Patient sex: F
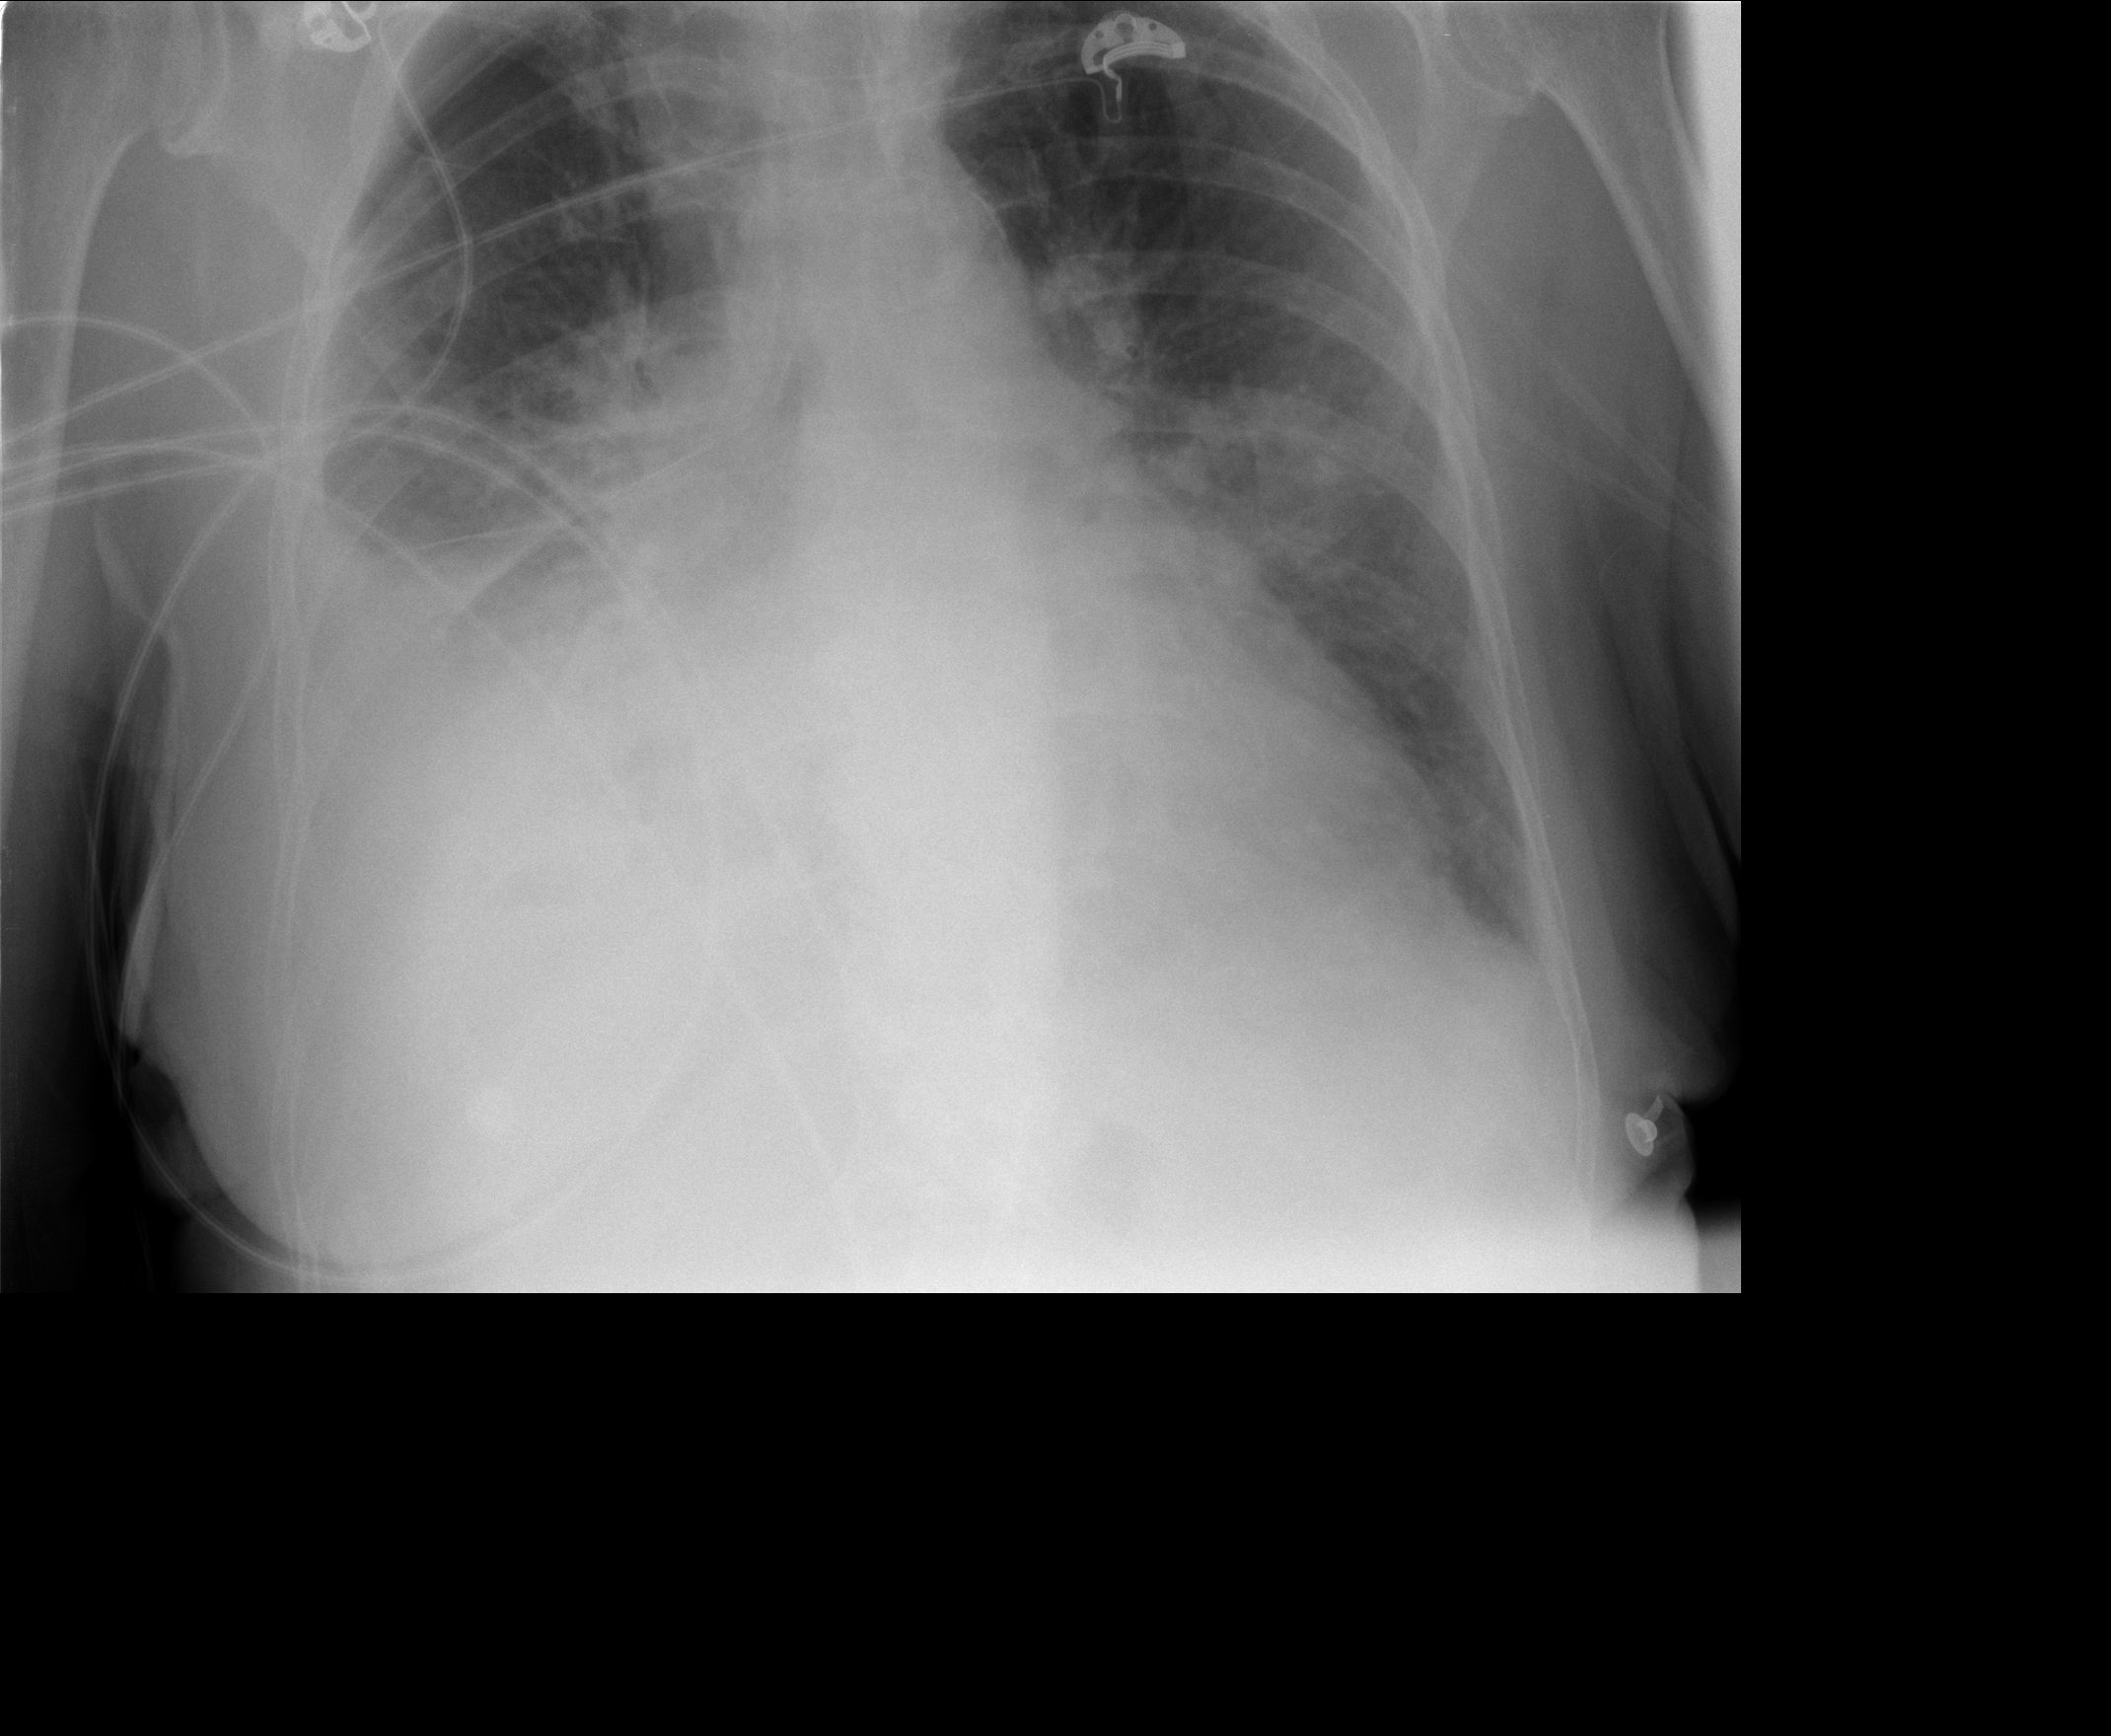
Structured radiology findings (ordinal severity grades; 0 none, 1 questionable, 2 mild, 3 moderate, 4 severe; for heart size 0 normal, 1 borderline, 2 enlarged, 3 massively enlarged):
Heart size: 2
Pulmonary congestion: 0
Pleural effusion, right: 2
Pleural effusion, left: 1
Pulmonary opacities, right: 2
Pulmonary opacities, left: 2
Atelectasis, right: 3
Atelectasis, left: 2